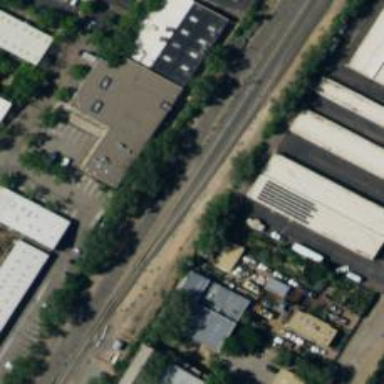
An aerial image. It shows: Commercial building.